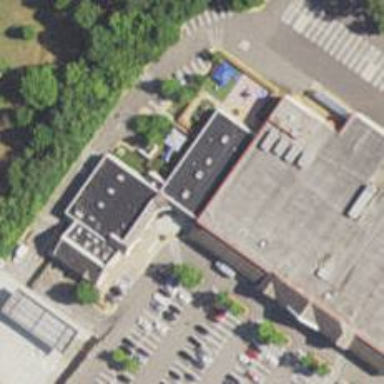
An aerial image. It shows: Kindergarten.